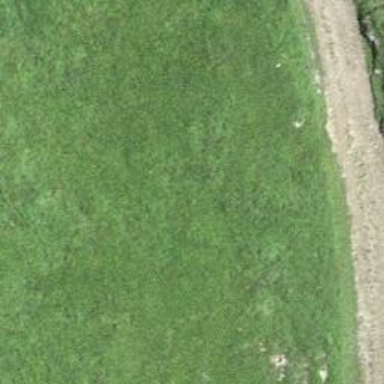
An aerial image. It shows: Grass path.